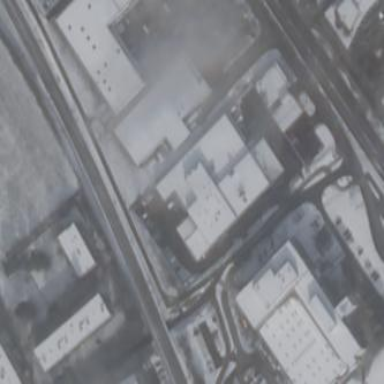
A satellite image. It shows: Industrial building.